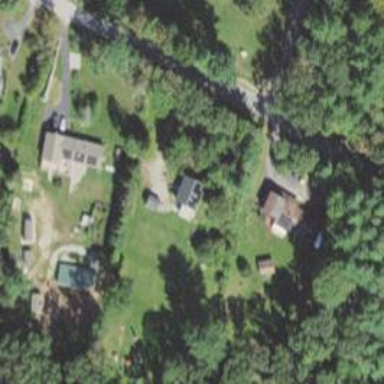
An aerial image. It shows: Residential driveway serving as service road.